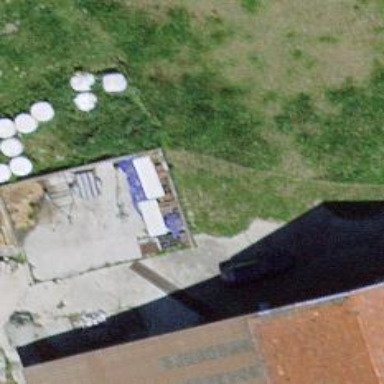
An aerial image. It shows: Silo.